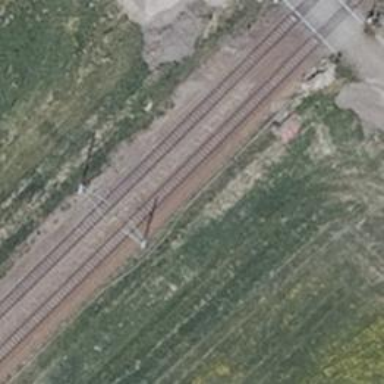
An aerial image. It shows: Railway signal.